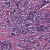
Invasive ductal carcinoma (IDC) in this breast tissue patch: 1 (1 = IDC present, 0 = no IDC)